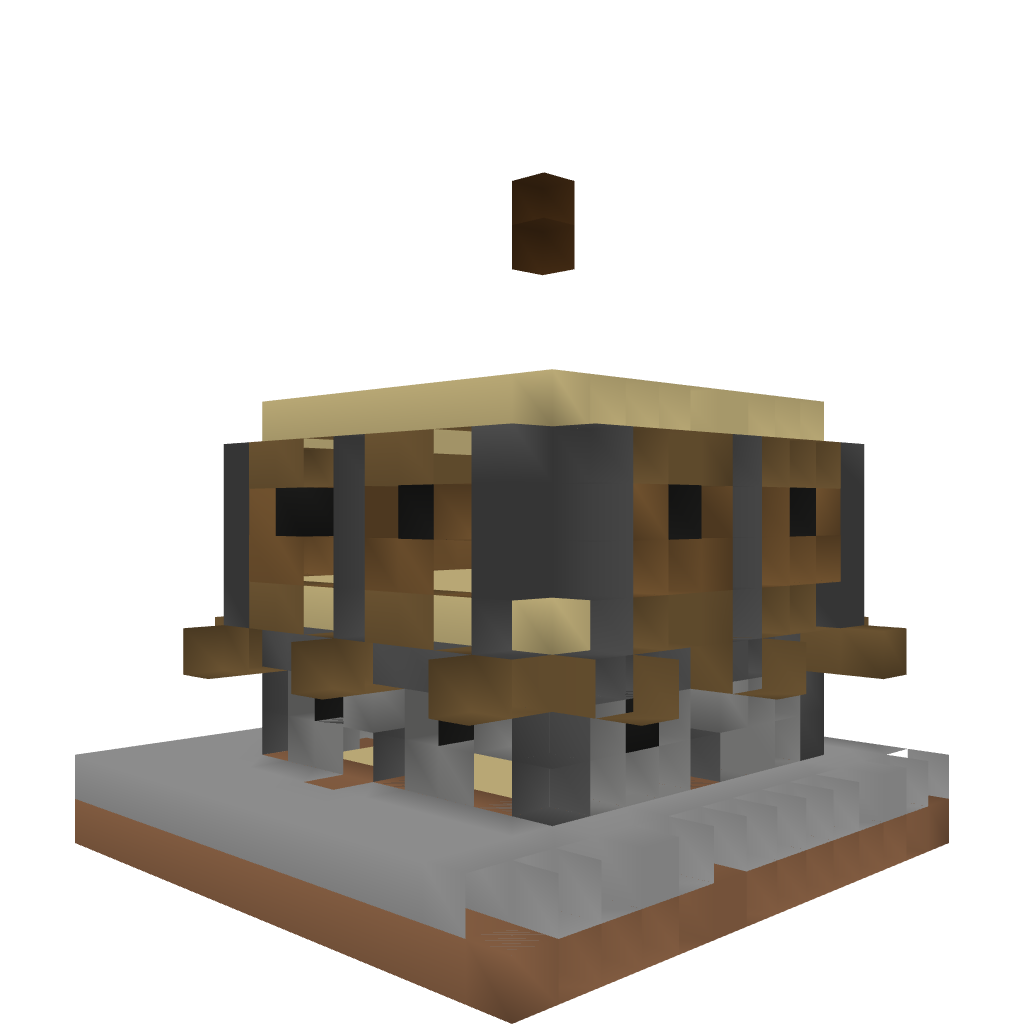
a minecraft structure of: Medieval Family Home